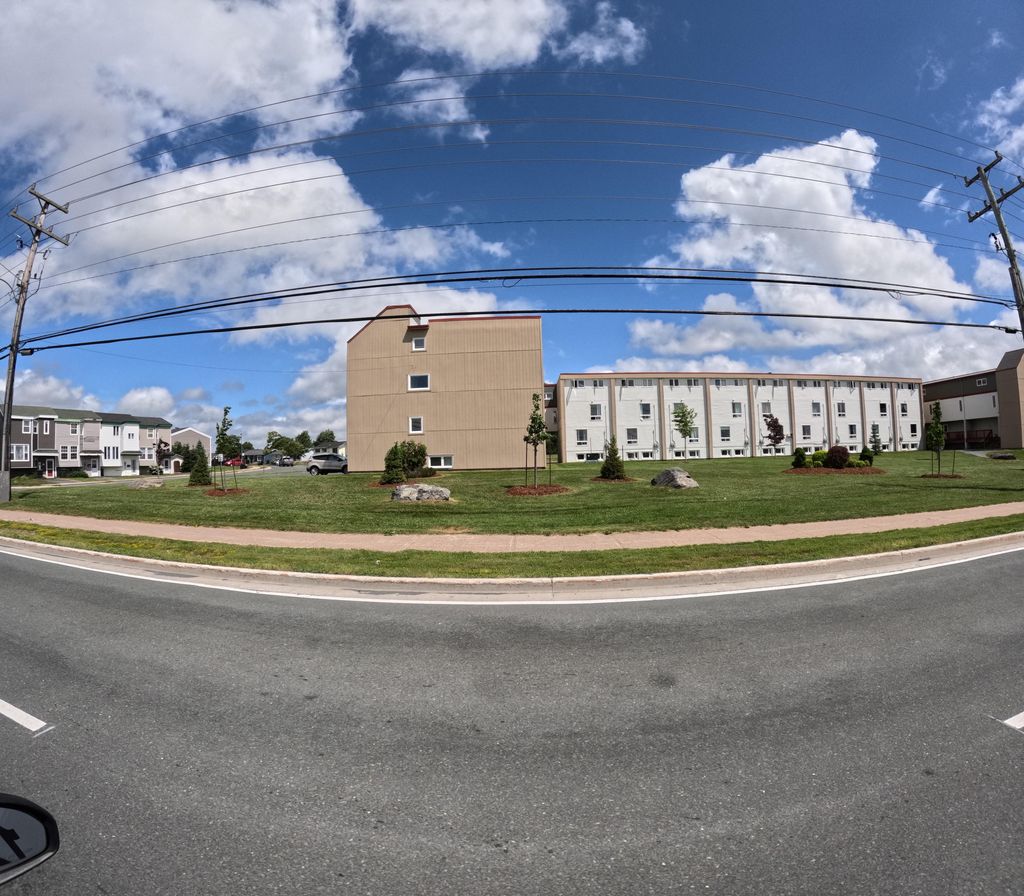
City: st_johns